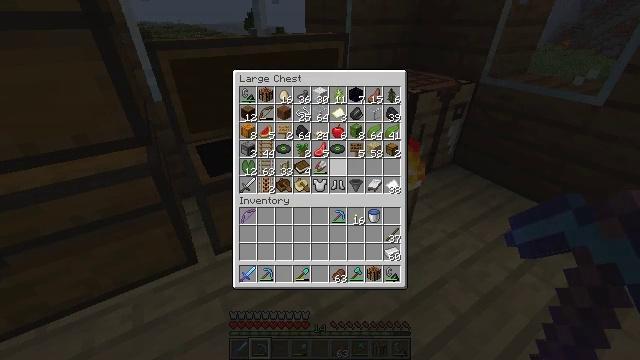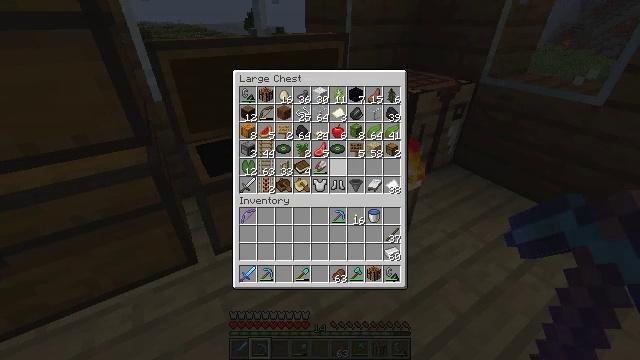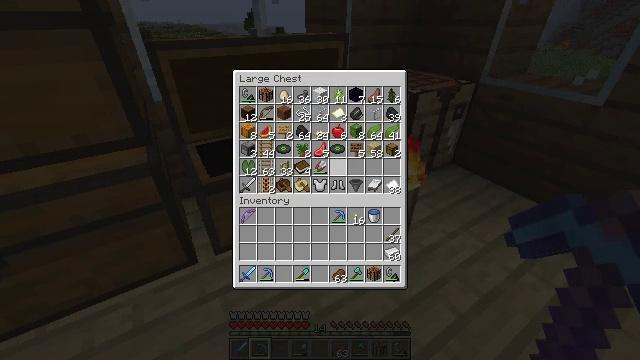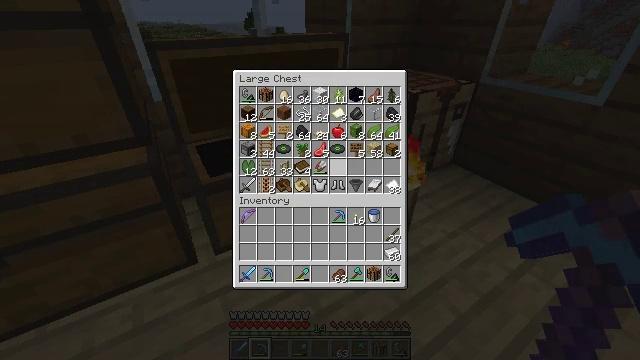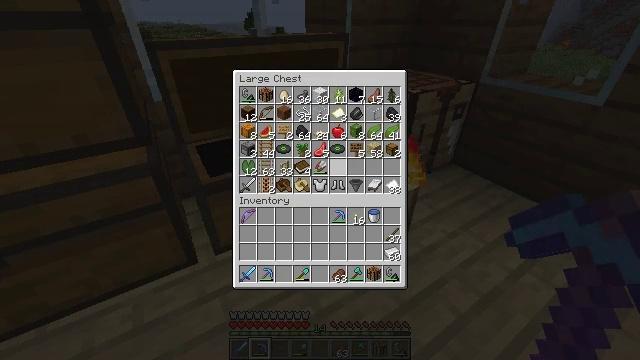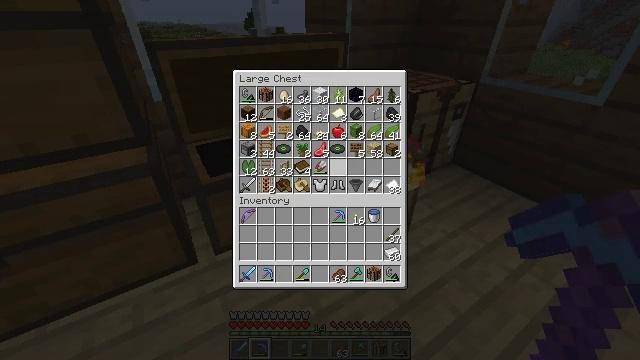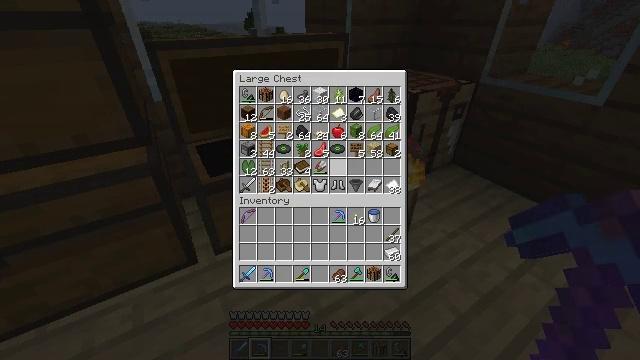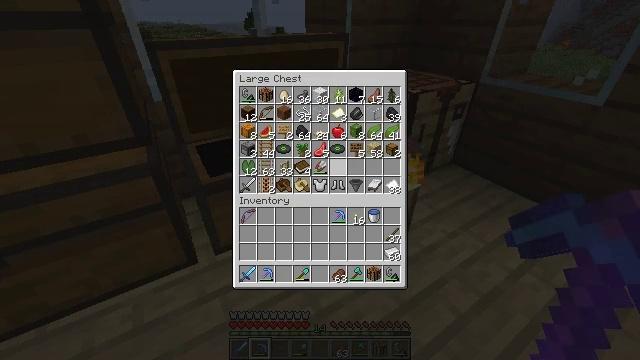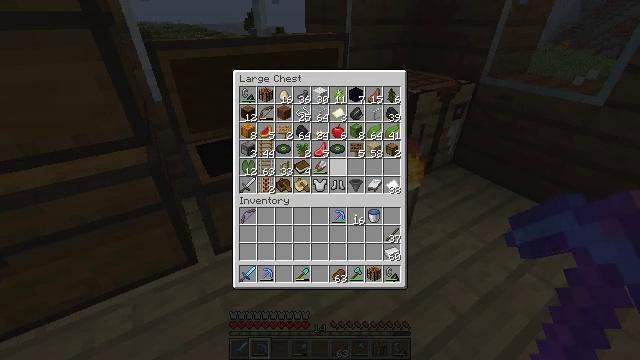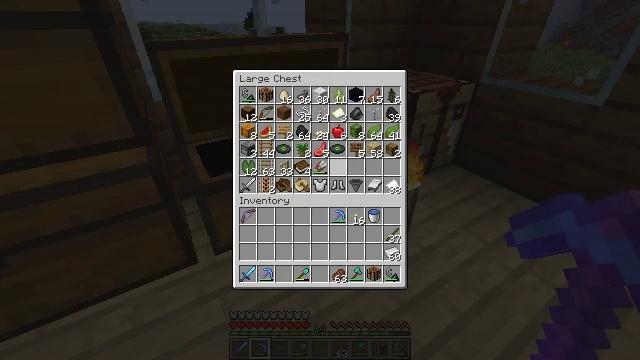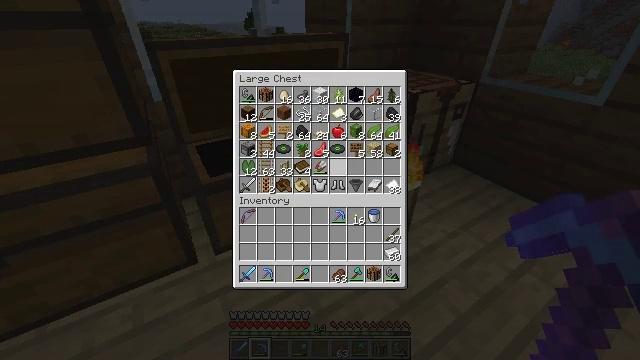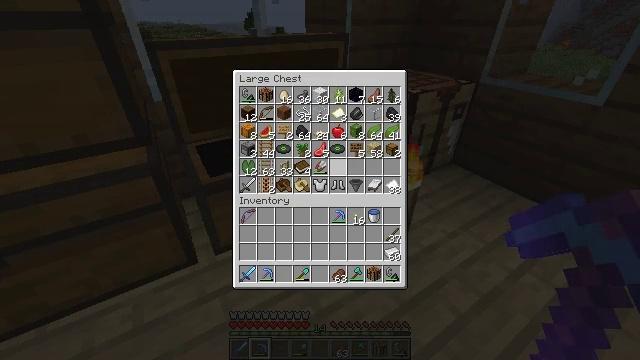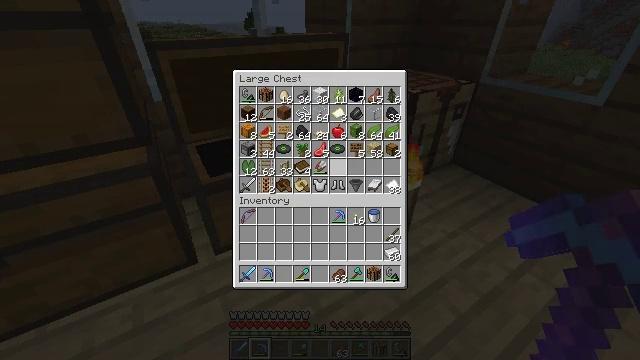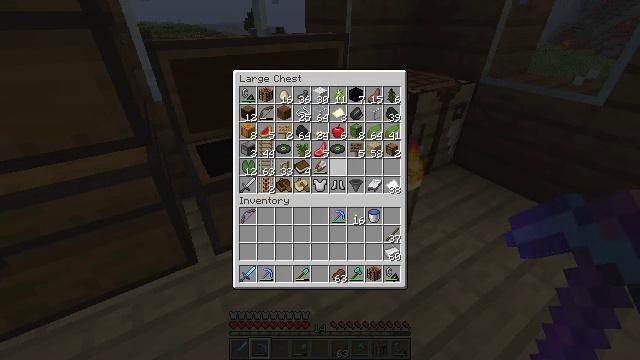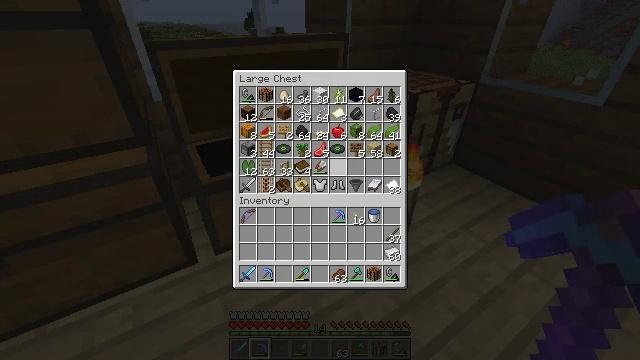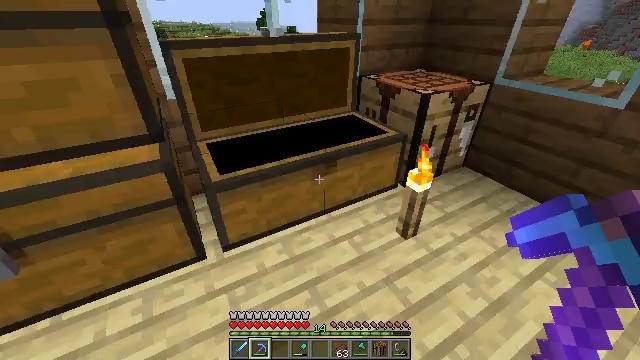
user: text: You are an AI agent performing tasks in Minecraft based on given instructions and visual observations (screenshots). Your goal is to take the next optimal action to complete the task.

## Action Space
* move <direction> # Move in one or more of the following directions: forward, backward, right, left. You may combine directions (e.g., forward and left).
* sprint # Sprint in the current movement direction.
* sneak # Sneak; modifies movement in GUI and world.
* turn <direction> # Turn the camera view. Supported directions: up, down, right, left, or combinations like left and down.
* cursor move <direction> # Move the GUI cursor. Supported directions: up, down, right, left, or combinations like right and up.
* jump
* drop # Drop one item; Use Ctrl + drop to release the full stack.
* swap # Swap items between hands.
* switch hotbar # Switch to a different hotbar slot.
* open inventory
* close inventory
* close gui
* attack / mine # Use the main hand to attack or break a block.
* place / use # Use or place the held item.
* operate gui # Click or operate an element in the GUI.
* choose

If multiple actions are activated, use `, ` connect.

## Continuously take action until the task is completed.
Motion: motion action
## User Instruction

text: Combat the chicken.
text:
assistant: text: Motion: no_op
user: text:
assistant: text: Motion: no_op
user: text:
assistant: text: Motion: no_op
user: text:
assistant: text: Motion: no_op
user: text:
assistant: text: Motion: no_op
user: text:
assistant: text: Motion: no_op
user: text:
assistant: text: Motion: no_op
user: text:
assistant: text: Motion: no_op
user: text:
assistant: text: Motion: no_op
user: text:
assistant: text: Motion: no_op
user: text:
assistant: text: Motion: no_op
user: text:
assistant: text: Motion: no_op
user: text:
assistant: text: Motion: no_op
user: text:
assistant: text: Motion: no_op
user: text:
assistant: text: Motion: turn left
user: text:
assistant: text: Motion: turn left
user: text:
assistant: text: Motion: turn left
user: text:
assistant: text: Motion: turn left
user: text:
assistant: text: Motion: turn left, use / place
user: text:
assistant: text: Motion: use / place
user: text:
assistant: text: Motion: use / place
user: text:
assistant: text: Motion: no_op
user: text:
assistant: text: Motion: no_op
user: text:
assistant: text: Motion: no_op
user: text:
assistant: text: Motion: no_op
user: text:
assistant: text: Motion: no_op
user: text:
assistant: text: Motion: no_op
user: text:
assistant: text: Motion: no_op
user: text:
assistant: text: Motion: no_op
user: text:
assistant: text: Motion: no_op